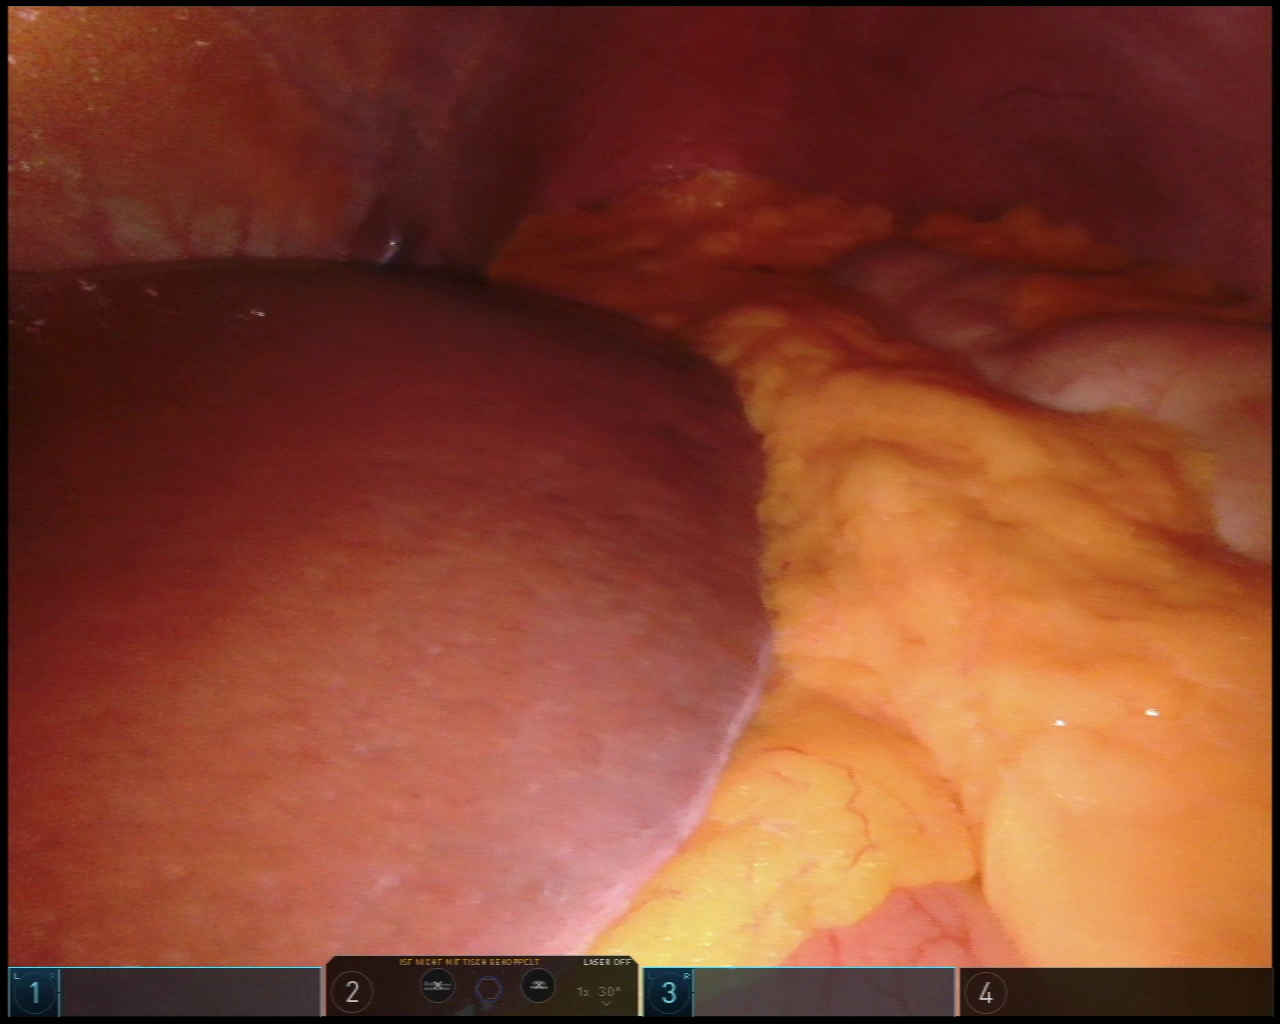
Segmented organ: liver
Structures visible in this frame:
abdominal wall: yes
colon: yes
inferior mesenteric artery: no
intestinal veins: no
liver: yes
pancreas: no
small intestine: no
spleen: no
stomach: yes
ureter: no
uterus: no
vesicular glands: no